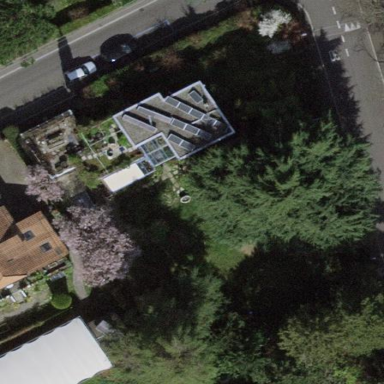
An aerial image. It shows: Garden surrounded by fence.